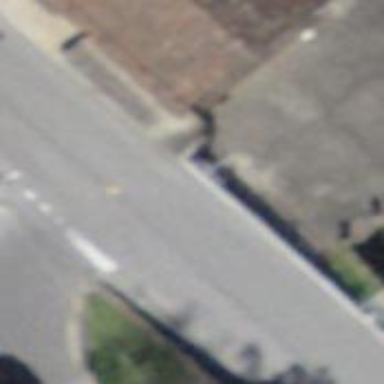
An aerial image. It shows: Bus stop with platform for public transport.